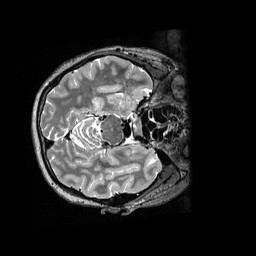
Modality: T2w
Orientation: axial
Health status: healthy
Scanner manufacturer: siemens
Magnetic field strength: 3 T
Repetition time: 3.2 s
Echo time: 0.565 s